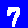
Digit: 7